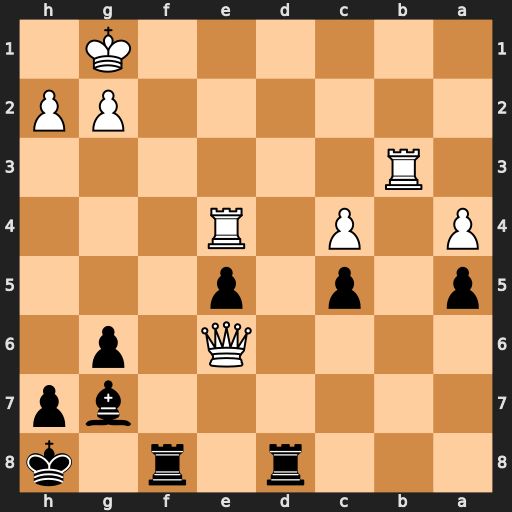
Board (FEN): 3r1r1k/6bp/4Q1p1/p1p1p3/P1P1R3/1R6/6PP/6K1
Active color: b
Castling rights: -
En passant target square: -
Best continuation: Rd1+ Re1 Rxe1#